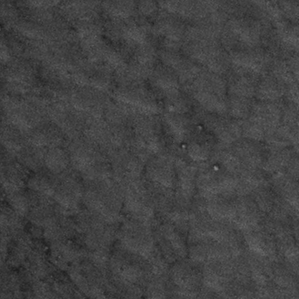
Label: frost